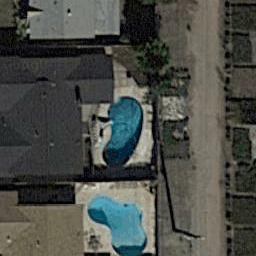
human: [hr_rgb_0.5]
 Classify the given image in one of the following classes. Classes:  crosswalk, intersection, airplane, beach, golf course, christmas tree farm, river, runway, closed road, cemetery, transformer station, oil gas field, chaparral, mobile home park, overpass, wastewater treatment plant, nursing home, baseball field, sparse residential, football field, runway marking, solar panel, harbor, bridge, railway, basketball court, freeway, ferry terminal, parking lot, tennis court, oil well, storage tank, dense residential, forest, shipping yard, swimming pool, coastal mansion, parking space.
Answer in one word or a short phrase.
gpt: swimming pool